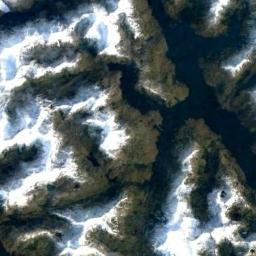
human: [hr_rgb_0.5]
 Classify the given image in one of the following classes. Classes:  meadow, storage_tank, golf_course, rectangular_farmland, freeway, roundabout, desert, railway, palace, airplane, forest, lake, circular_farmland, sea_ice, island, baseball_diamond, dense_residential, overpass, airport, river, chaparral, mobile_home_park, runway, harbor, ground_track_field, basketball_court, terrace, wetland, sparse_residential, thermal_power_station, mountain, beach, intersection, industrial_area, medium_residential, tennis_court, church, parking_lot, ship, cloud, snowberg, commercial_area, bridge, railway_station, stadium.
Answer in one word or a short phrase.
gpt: snowberg